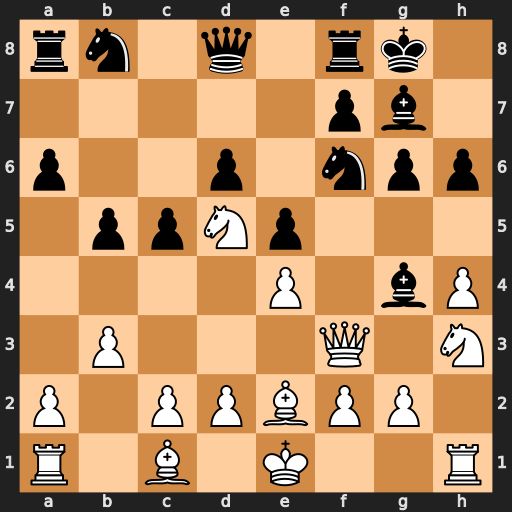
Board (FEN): rn1q1rk1/5pb1/p2p1npp/1ppNp3/4P1bP/1P3Q1N/P1PPBPP1/R1B1K2R
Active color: w
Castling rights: KQ
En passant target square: -
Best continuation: Nxf6+ Bxf6 Qxg4